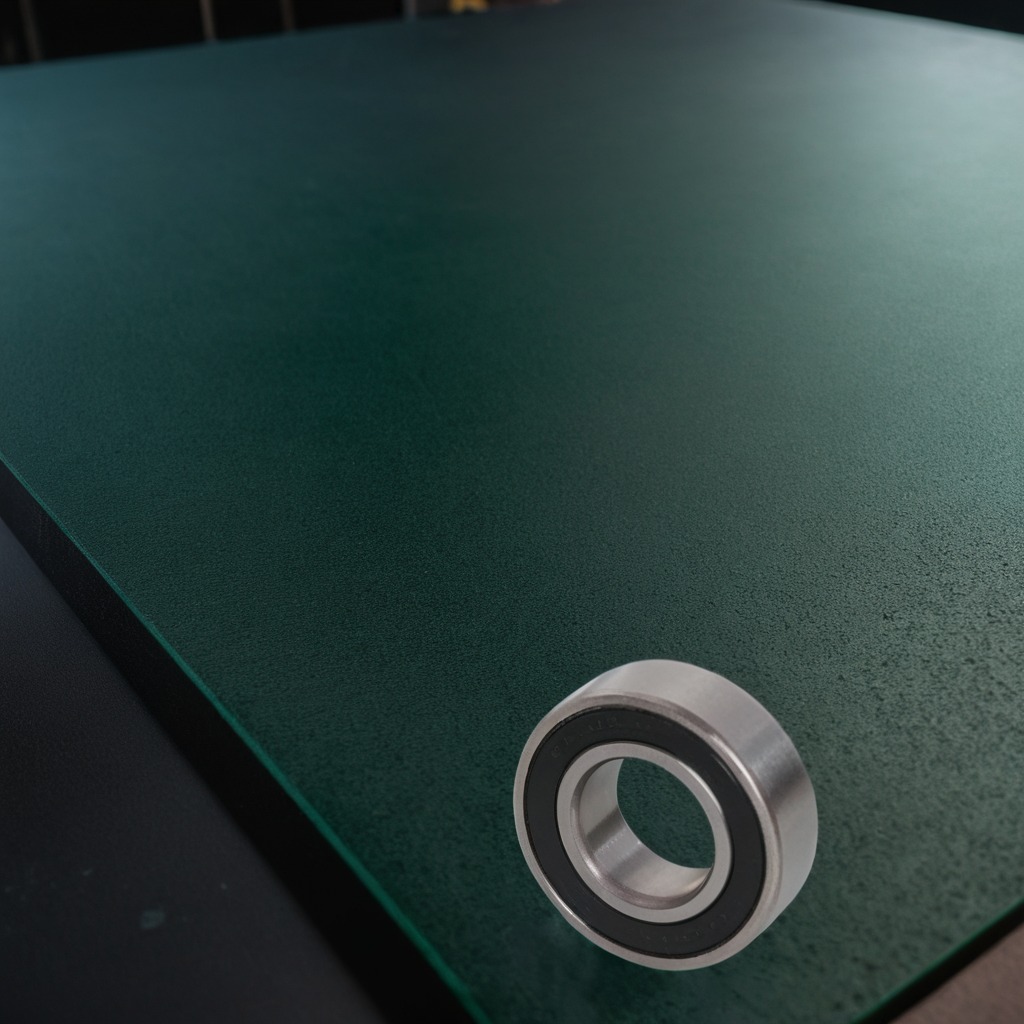
A metal ball bearing lies on the green rubber mat.